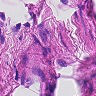
Metastatic tissue present: no